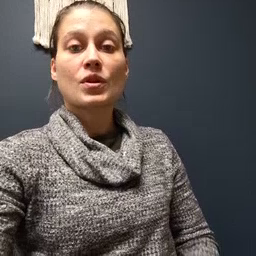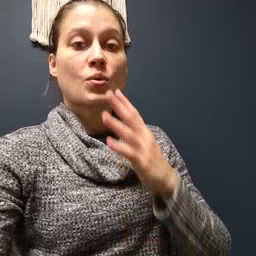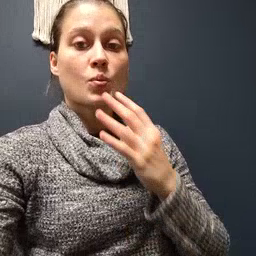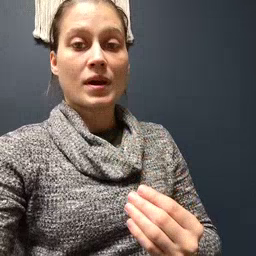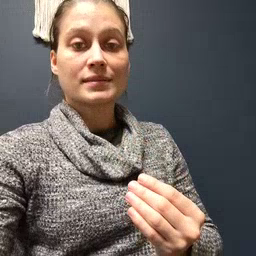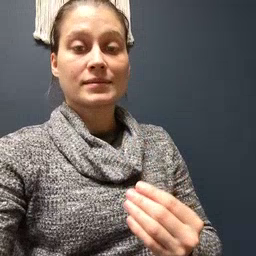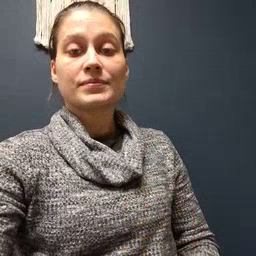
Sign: wet